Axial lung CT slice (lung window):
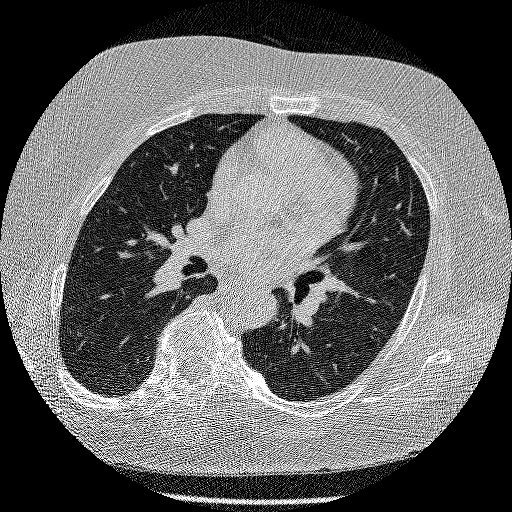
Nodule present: no